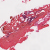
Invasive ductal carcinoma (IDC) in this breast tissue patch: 0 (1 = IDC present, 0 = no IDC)